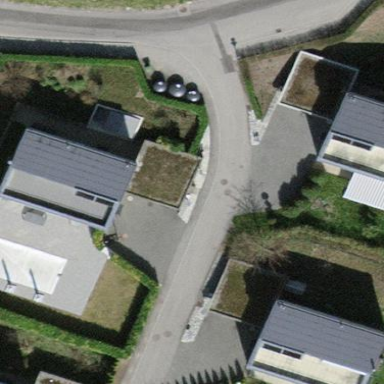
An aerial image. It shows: Detached building.